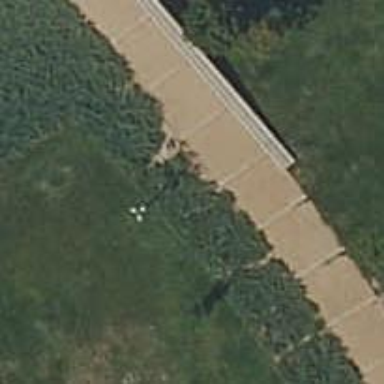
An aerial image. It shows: Compacted steps on the road.